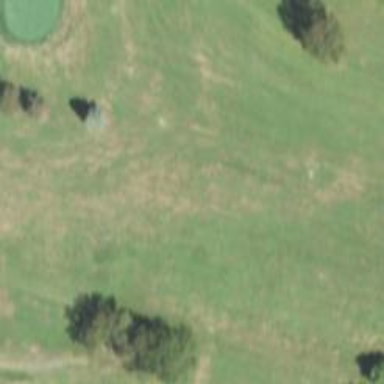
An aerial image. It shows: View of golf hole.